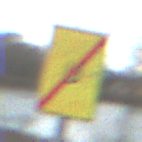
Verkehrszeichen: EndeUmleitung
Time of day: SunriseSunset
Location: Outdoor (RoadRail)
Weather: PartlyCloudy
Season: NotSpecified
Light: Natural